Interaction volume radius: 10 \u00c5
Interaction volume height: 10 \u00c5
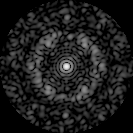
Disorder parameter: 0.7024